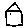
Label: house